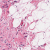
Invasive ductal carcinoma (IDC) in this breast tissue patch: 0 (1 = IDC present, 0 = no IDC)